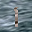
Label: 1